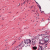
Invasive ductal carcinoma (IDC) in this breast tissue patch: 0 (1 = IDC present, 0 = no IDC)